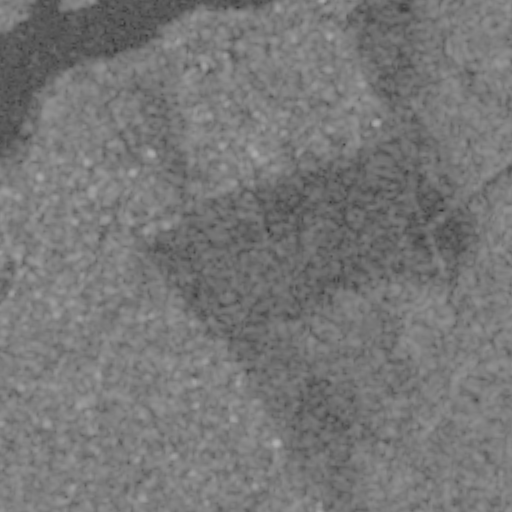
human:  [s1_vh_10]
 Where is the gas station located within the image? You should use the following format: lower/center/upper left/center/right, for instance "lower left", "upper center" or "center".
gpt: The gas station is located in the upper center of the image.
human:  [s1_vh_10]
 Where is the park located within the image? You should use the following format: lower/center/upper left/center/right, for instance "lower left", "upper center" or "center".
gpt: The park is located in the center left of the image.
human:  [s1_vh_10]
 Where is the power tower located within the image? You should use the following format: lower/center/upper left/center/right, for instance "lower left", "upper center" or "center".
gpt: The power tower is located in the upper right of the image.
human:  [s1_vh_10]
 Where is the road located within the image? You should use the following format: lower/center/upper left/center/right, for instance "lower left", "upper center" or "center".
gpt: There is no road in the image.

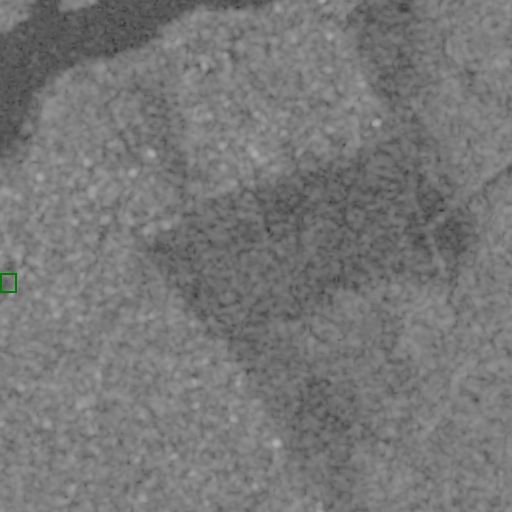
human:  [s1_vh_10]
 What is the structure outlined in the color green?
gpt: The structure outlined in green is a park.
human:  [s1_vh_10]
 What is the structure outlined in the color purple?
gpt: There is no purple outline.